Field crop: maize
Growth stage: 1
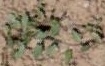
Species: convolvulus